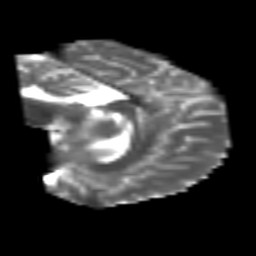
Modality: T2w
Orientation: sagittal
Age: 25
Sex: male
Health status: healthy